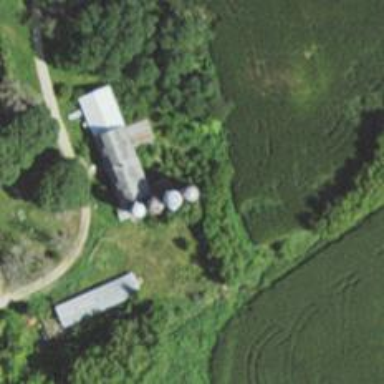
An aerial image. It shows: Silo.